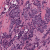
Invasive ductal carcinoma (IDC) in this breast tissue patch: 1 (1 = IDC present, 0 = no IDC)